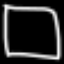
Label: square